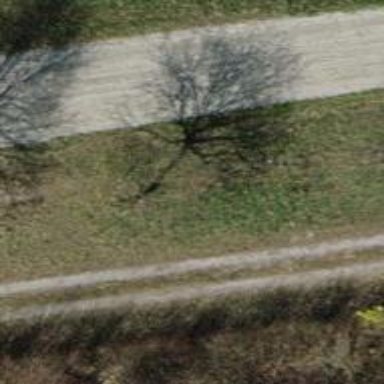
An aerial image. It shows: Deciduous tree along avenue.